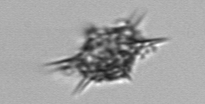
Label: Dictyocha